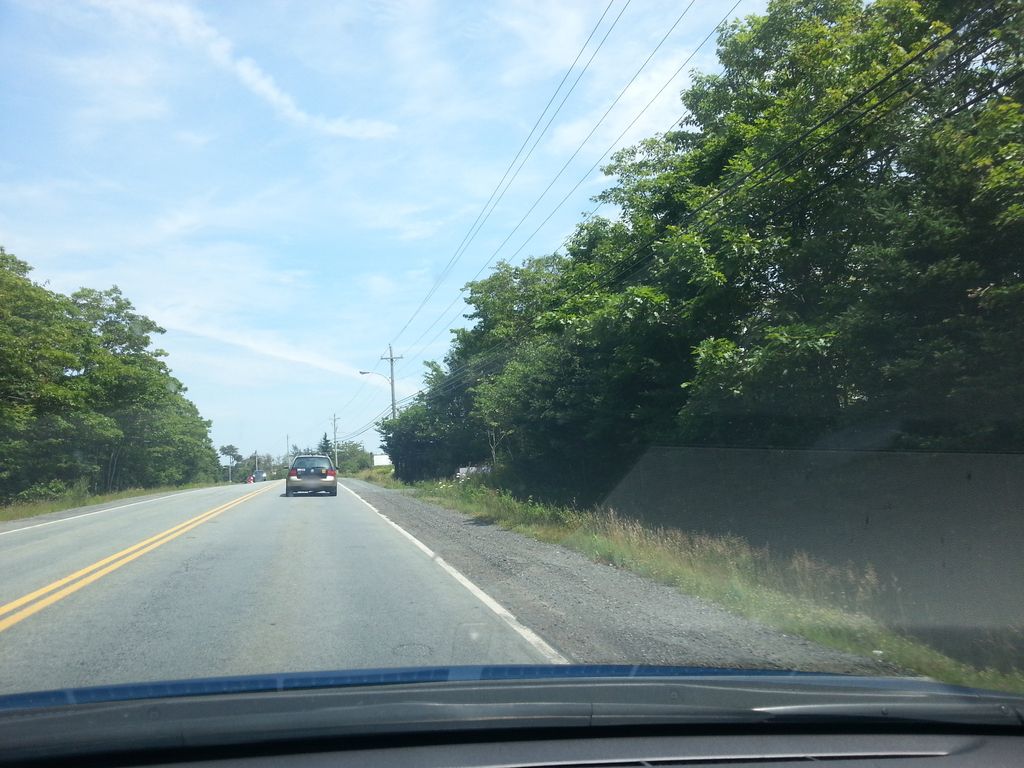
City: halifax